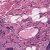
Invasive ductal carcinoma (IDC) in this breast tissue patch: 0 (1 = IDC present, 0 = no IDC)